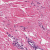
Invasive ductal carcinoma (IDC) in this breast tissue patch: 0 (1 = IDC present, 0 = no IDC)